Question: So the thing is that in Firefox 4 the list-style bullets transform to '0.'
No matter which list-style-type I choose (except circle, disc and square).

All the other browsers don't seem to have a problem with it.
Well except for IE then.
You guys have any idea how I can solve this problem?
=> <URL>
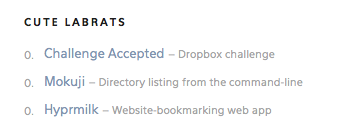
Answer: This appears to work if you just remove 'overflow: hidden;' from the 'ol li' rule.
'''
ol li {
list-style: hiragana inside none;
margin-bottom: 2px;
/* overflow: hidden; */
white-space: nowrap;
word-wrap: break-word;
}
'''